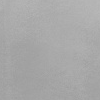
Atmospheric dust classification: dusty